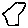
Label: hexagon